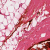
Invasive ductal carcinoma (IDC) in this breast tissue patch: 0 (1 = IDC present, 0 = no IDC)